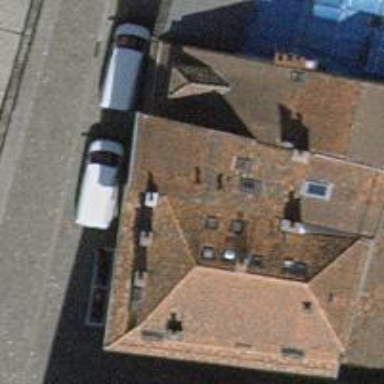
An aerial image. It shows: Pub.